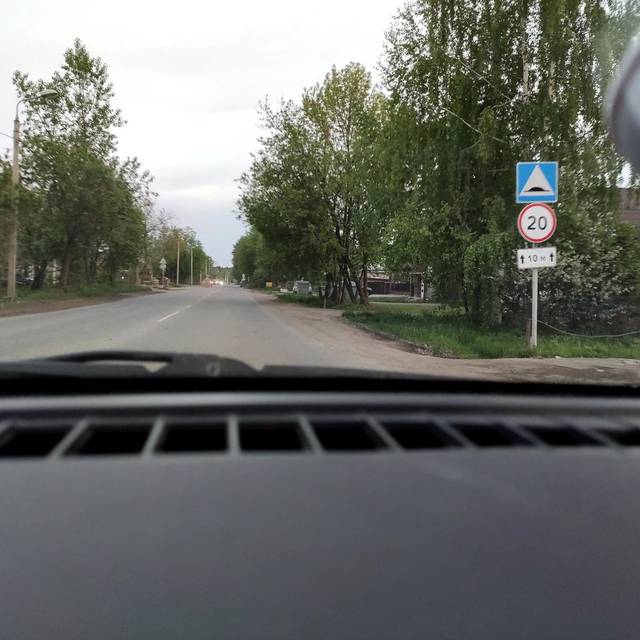
Region: Russia
Coordinates: 57.981, 56.305